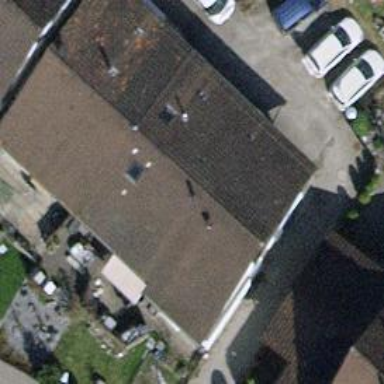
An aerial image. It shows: Terrace building.